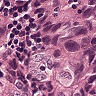
Metastatic tissue present: yes